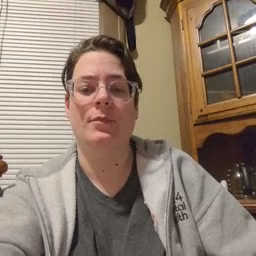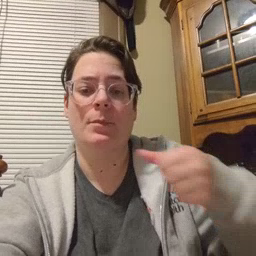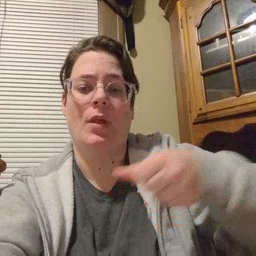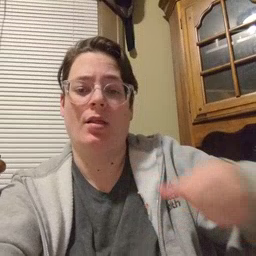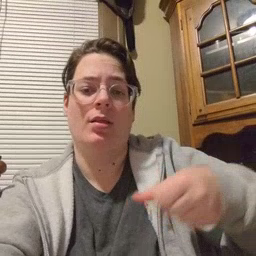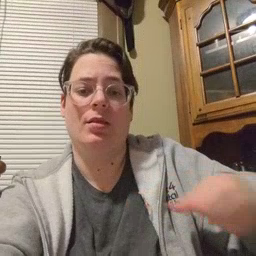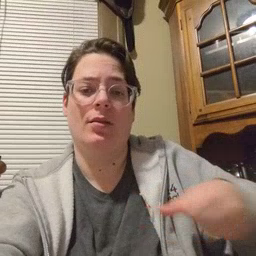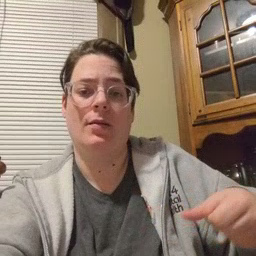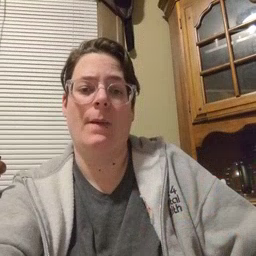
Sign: puzzle